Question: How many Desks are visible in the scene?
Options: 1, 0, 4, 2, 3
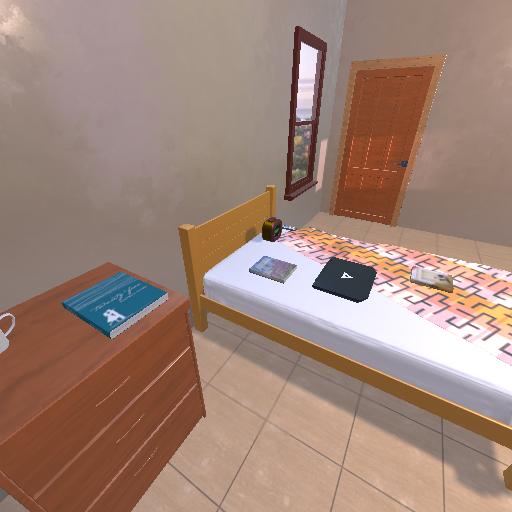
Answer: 1